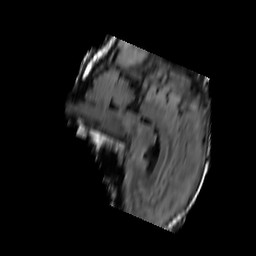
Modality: FLAIR
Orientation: sagittal
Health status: ill
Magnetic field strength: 3 T